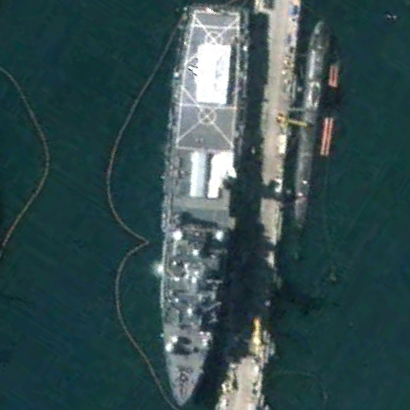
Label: combat